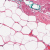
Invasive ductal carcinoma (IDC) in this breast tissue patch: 0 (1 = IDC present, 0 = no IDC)